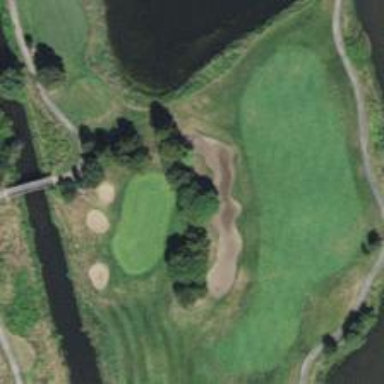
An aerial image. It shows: View of golf hole.